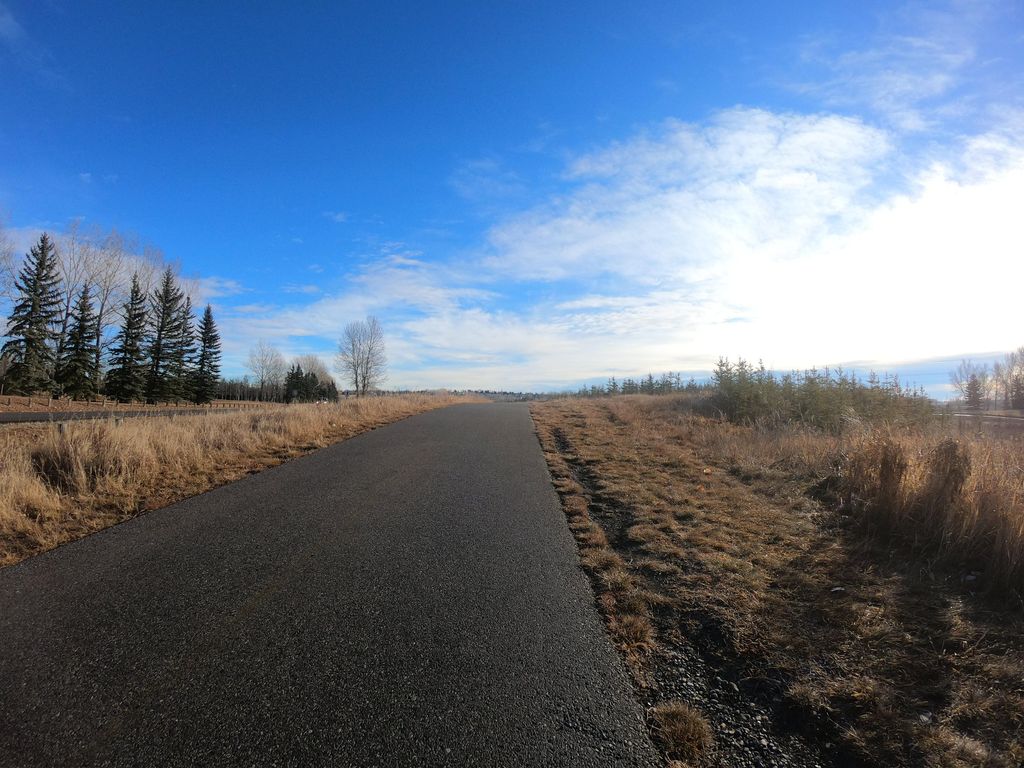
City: calgary